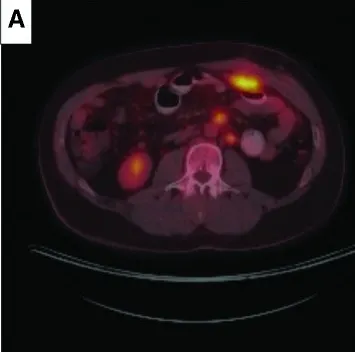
(A, B) Show the PET/CT on September 2011 at the time of disease relapse. (A) Hypermetabolic omental metastasis and hypermetabolic left para aortic lymphadenopathy.
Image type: radiology (pet)